Interaction volume radius: 10 \u00c5
Interaction volume height: 40 \u00c5
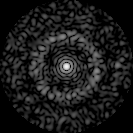
Disorder parameter: 0.8287